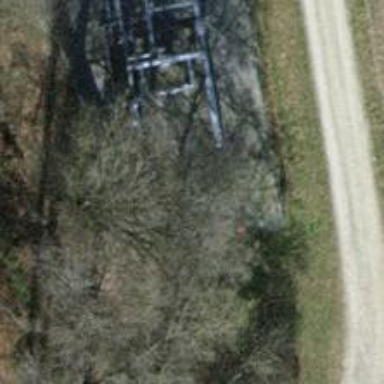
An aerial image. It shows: Orange pipeline marker.